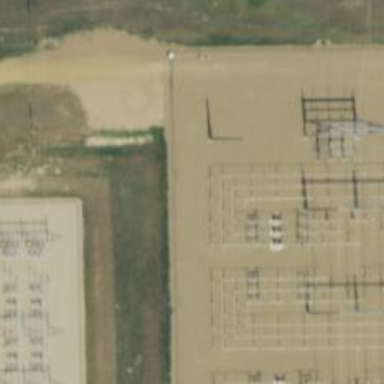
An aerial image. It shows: Switch for power supply.